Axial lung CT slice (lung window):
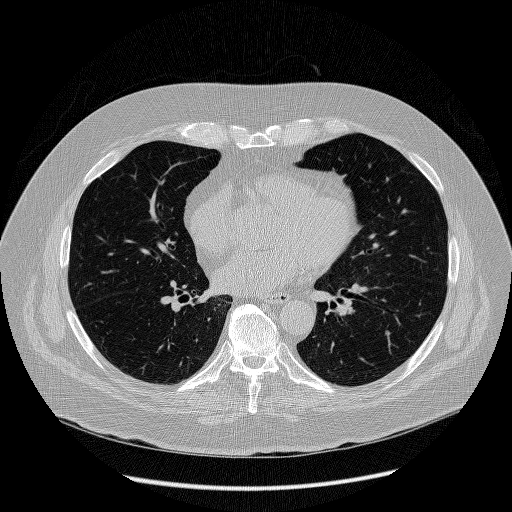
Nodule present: no